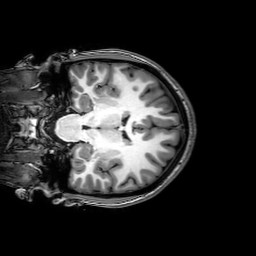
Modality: T1w
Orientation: coronal
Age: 23
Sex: female
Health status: healthy
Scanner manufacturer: philips
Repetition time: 0.00835 s
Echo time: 0.00385 s